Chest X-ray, PA view. Patient: 36 years old, sex M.
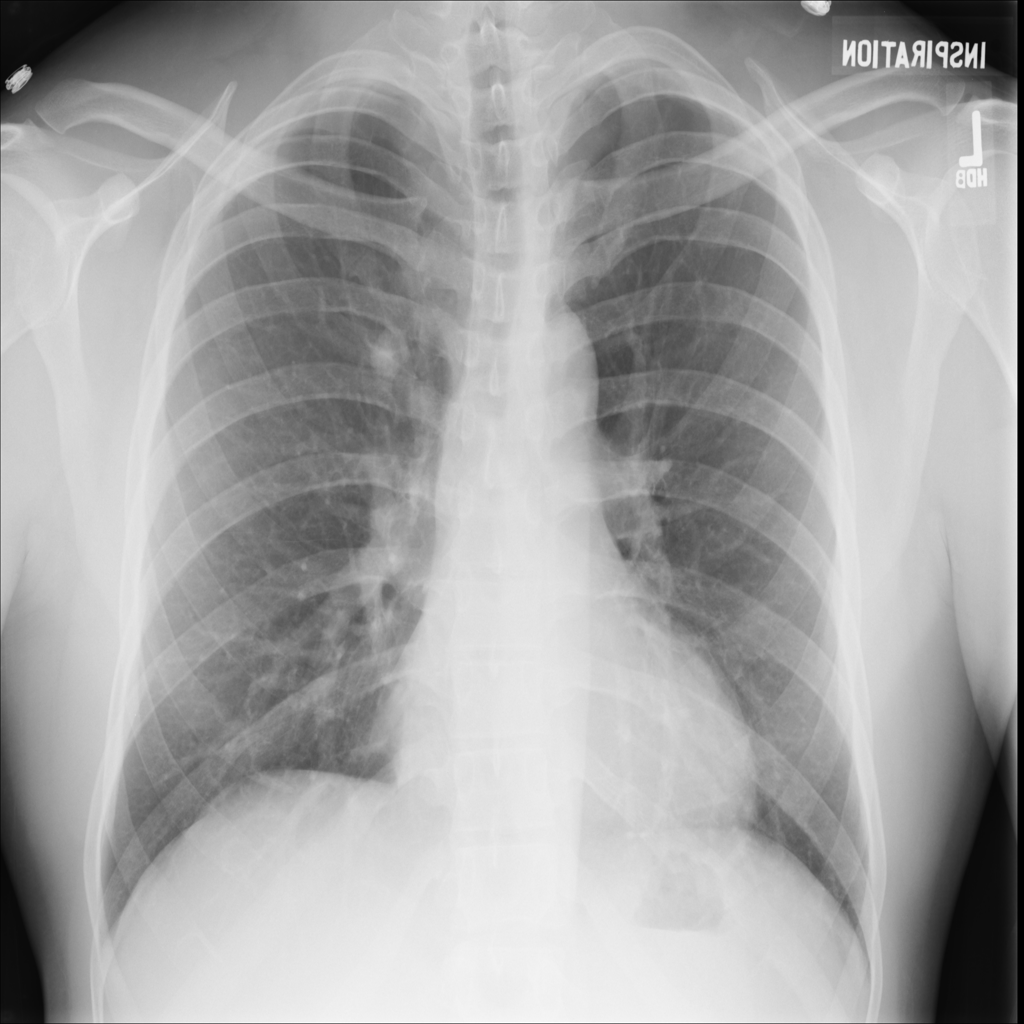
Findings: No Finding